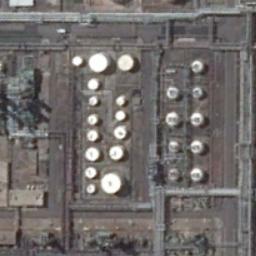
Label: storage_tank